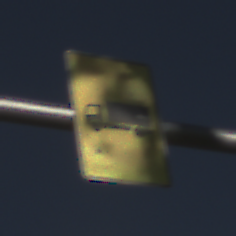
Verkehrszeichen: KFZZulaessigeGesamtmasse3Komma5TOhnePfeilsymbol
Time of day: MorningAfternoon
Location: Outdoor (Nature)
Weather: PartlyCloudy
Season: NotSpecified
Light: Natural